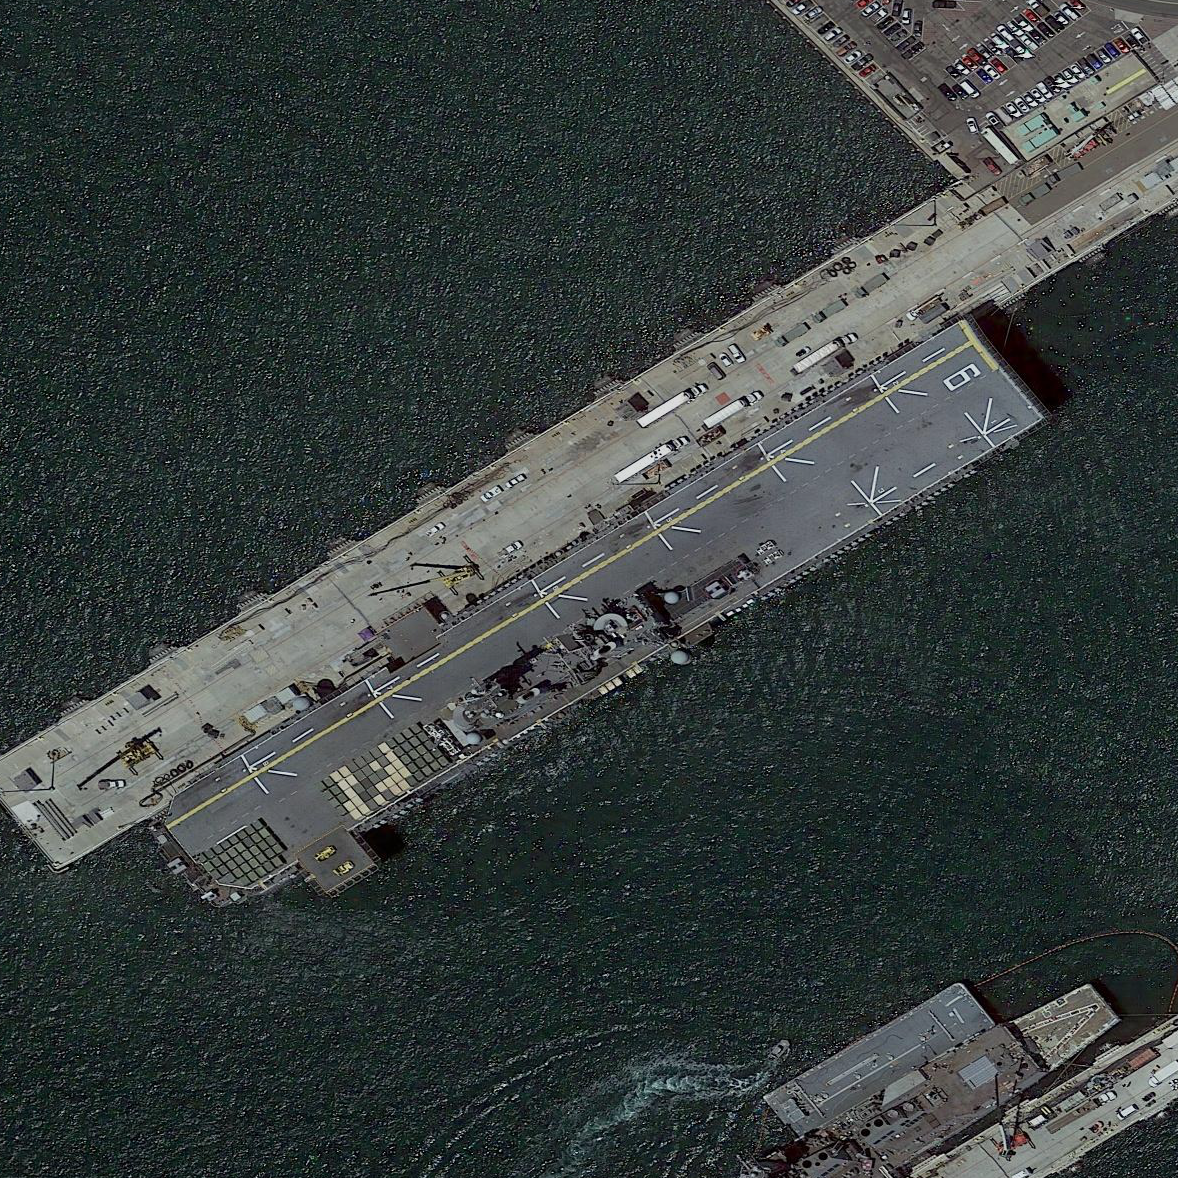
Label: assault